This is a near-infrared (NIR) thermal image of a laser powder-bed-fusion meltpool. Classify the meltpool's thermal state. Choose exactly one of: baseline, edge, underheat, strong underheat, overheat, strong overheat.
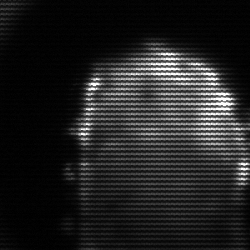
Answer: baseline